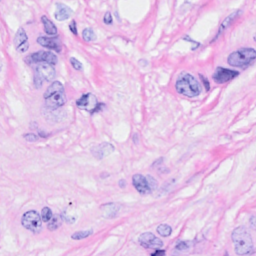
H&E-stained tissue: Breast